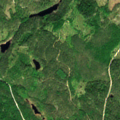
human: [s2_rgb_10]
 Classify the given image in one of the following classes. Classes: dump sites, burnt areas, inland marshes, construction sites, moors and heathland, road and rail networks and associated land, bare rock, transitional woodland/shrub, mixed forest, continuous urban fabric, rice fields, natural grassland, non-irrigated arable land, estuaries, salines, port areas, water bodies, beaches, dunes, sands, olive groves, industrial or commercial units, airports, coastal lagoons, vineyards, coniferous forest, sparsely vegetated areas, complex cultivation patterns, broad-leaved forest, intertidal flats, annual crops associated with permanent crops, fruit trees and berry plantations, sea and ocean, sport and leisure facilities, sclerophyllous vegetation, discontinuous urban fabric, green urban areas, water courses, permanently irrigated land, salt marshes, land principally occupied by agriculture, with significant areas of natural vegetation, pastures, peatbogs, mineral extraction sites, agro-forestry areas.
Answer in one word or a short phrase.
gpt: coniferous forest, mixed forest